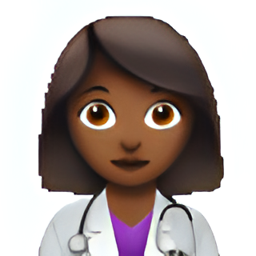
Name: female health worker type 5
Emoji: 👩🏾‍⚕️
Group: People & Body
Sub-group: person-role